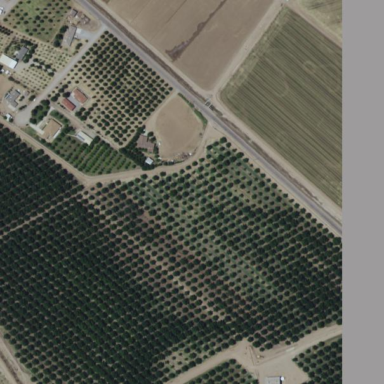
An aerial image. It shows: Orchard.